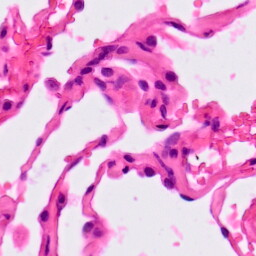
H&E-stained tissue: Lung